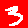
Digit: 3